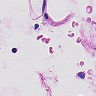
Metastatic tissue present: no